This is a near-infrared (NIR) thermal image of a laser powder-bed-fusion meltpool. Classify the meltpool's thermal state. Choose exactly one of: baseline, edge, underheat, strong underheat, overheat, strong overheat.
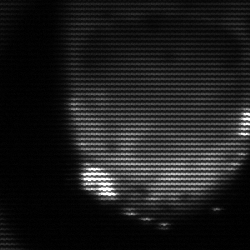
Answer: edge